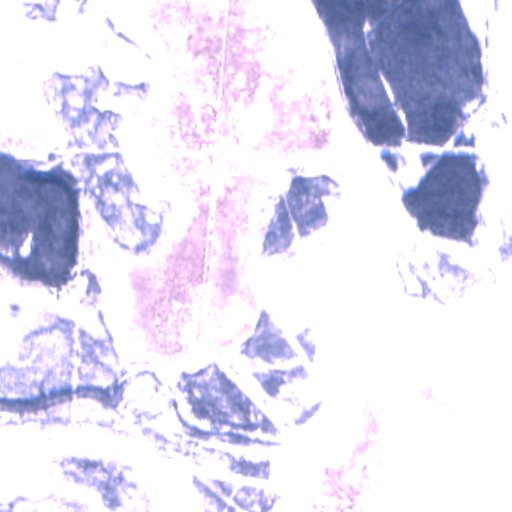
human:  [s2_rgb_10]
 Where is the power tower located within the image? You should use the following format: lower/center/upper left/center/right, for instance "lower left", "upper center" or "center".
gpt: The power tower is located in the upper left of the image.
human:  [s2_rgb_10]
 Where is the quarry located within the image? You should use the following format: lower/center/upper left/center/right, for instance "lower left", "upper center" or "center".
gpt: The quarry is located in the upper right of the image.
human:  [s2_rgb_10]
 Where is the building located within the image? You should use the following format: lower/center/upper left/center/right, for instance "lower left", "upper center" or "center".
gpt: The building is located in the upper right of the image.
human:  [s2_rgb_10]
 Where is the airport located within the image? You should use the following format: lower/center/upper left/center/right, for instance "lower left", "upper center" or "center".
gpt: There is no airport in the image.